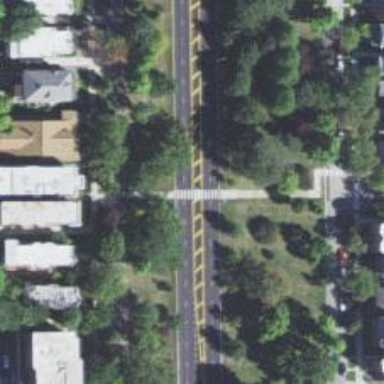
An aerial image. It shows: Footway with traffic island. The footway includes crossing island.